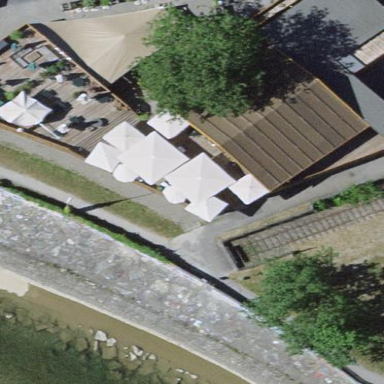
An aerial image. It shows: Building that houses restaurant.